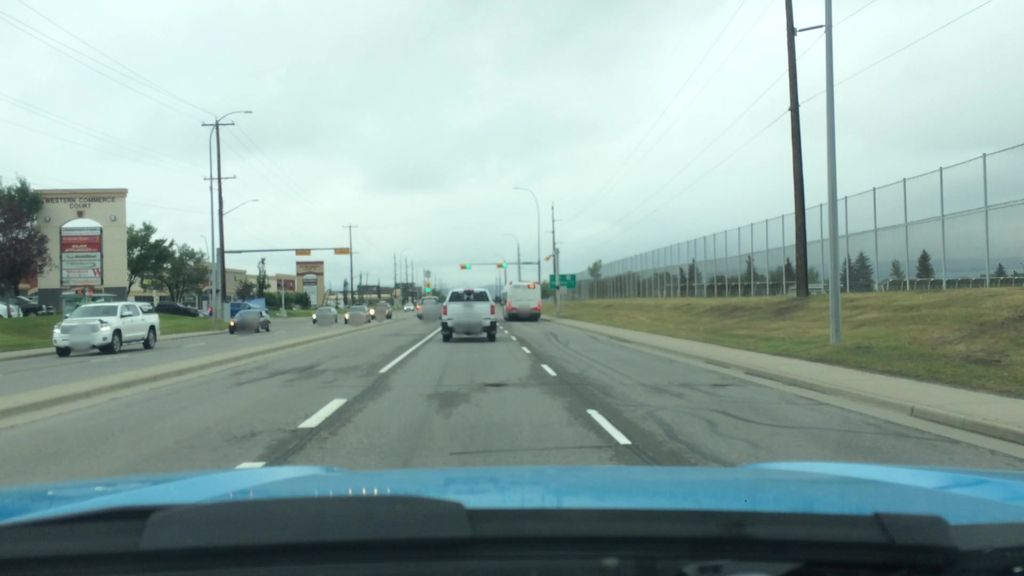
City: calgary